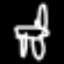
Label: chair